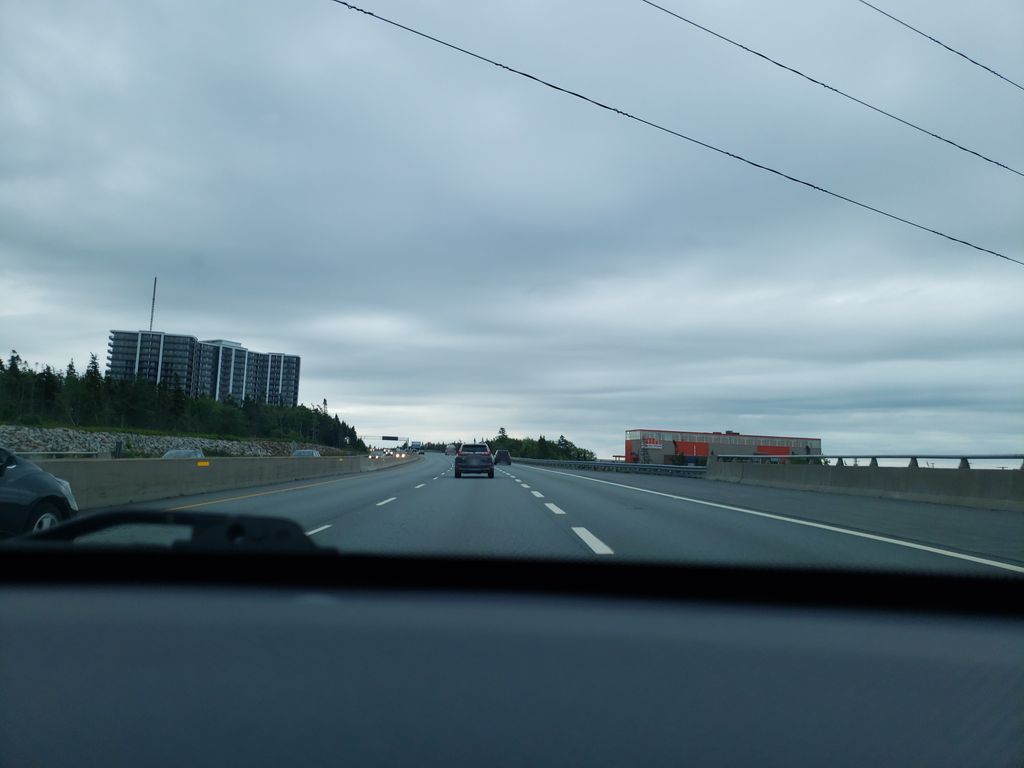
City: halifax